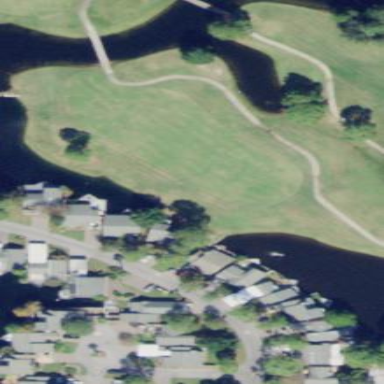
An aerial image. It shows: Grassy area designated as golf fairway.